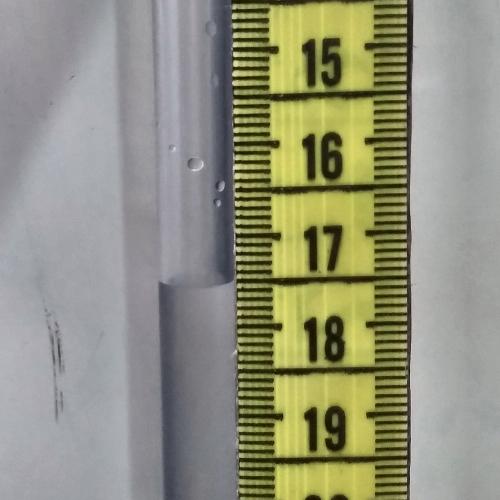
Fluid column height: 17.5 cm